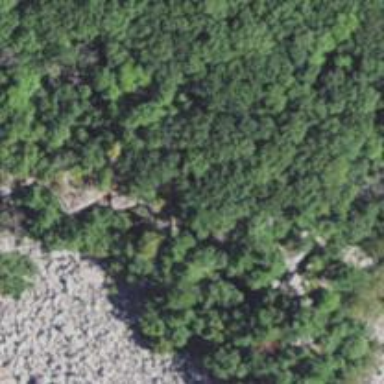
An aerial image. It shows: Crag for climbing.